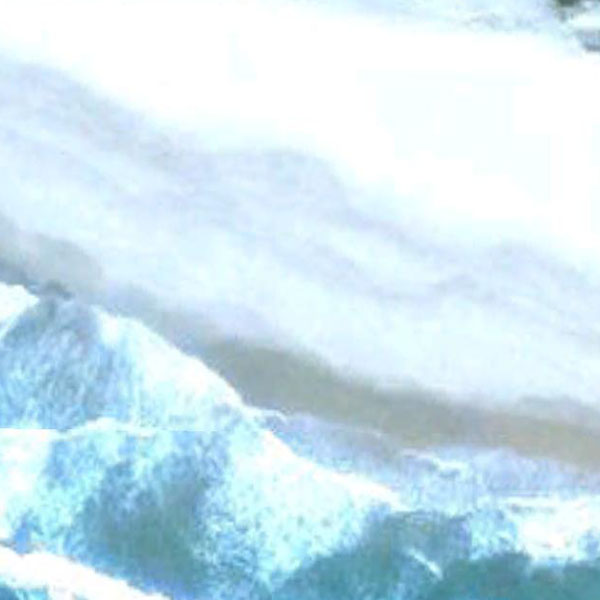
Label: Beach